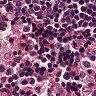
Metastatic tissue present: no